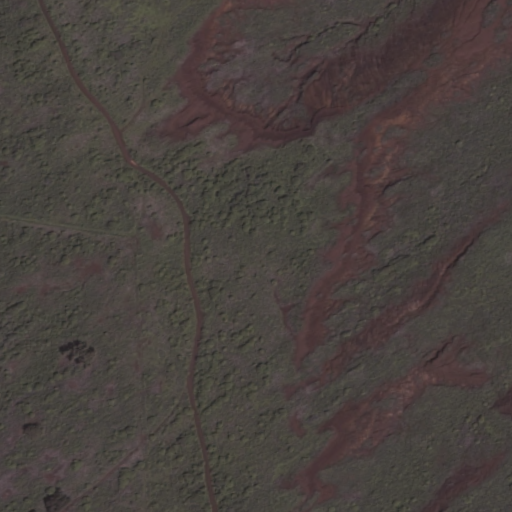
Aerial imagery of mountain in Hawaii named Puu Kawelo containing only unknown